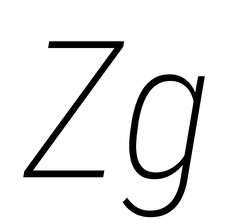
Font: Roboto-Italic_Condensed_ExtraLight_Italic